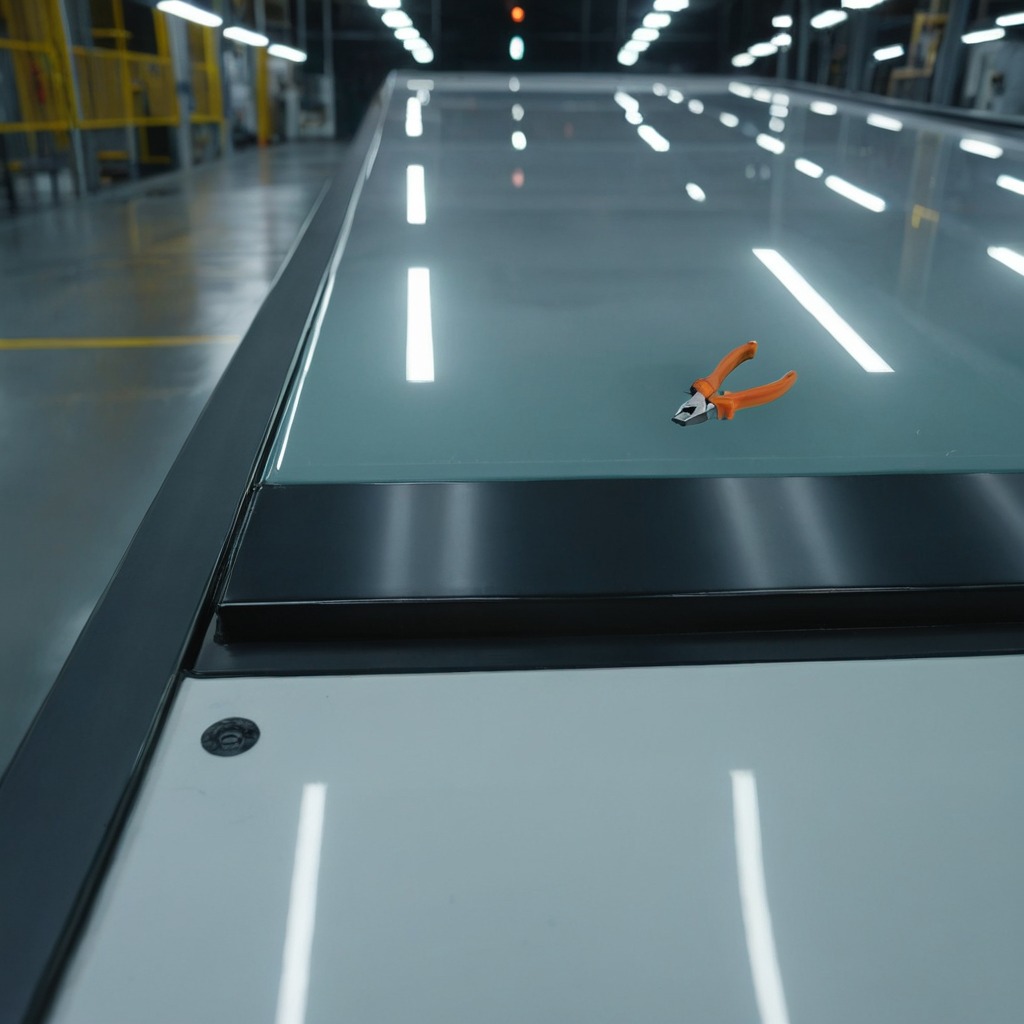
A plier is lying on the table in the ship maintenance bay.